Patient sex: M
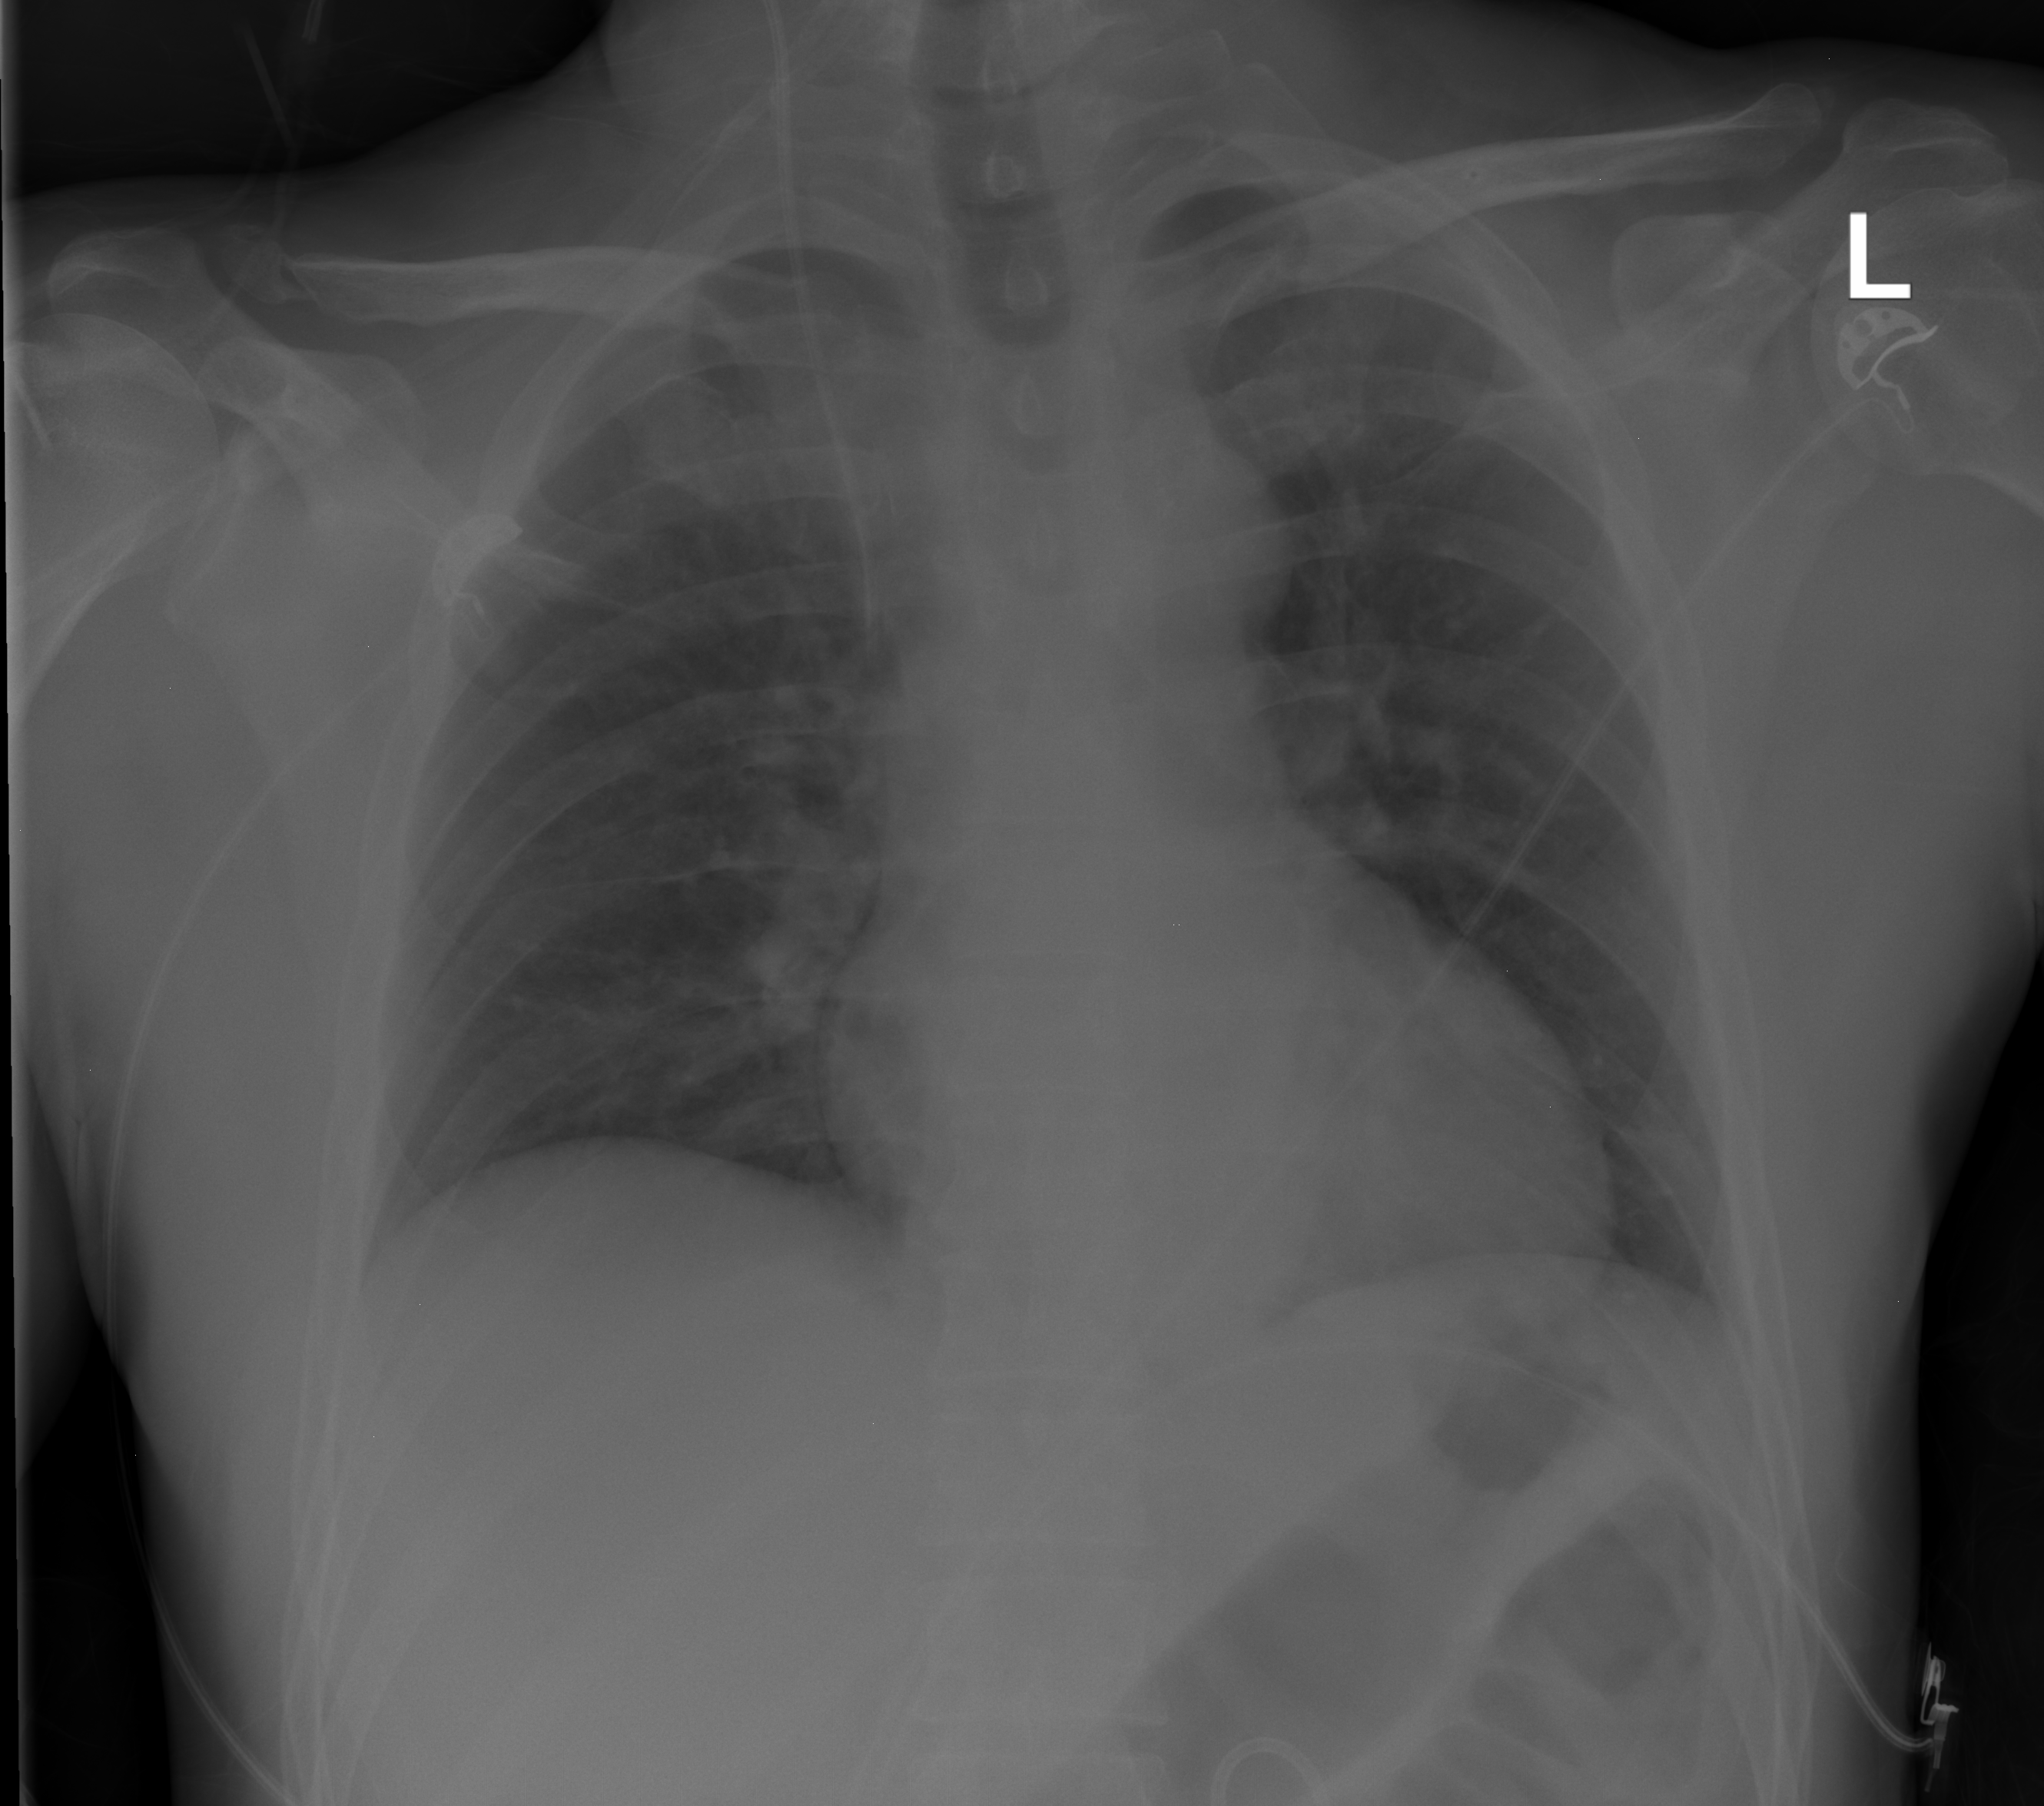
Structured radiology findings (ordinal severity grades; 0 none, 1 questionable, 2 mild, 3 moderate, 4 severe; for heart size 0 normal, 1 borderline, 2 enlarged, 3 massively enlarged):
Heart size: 2
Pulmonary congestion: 2
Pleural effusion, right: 0
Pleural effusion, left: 0
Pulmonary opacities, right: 0
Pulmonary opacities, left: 0
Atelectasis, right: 0
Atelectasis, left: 0